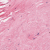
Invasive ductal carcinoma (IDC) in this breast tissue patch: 0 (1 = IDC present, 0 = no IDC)